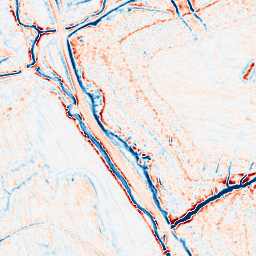
Category: multiscale
Decomposition family: dog_multiscale
Decomposition parameters: sigma_ratio: 1.6
n_scales: 3
base_sigma: 0.5
Upsampling method: lanczos
Upsampling parameters: scale: 2
Upsampling scale: 2